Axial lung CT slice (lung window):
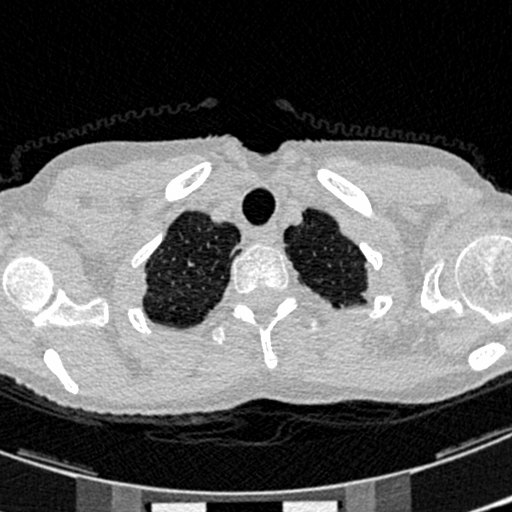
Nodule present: no